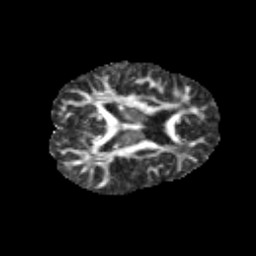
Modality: FA
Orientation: axial
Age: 10
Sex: male
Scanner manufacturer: siemens
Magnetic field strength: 3 T
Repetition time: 3.8 s
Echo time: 0.07 s